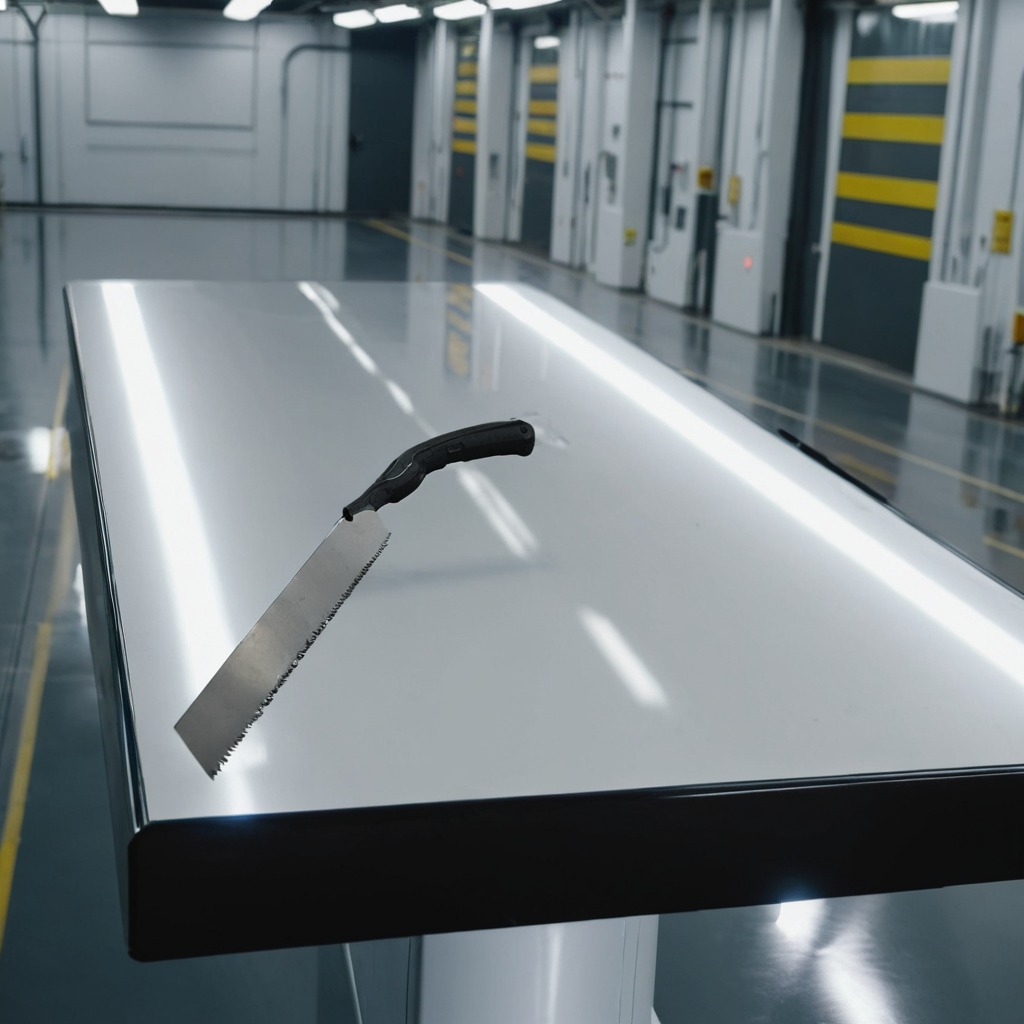
A metal saw is lying on the table.